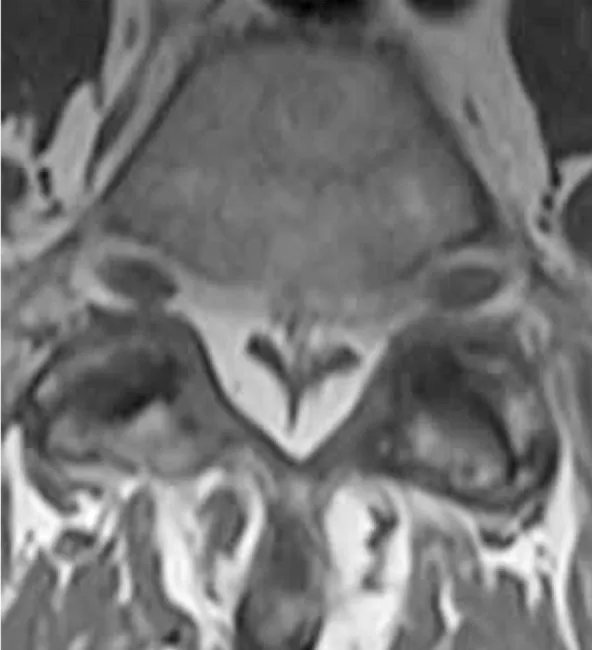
case 1, visualization of the "Y" sign indicating grade III compression.
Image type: radiology (mri)